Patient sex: M
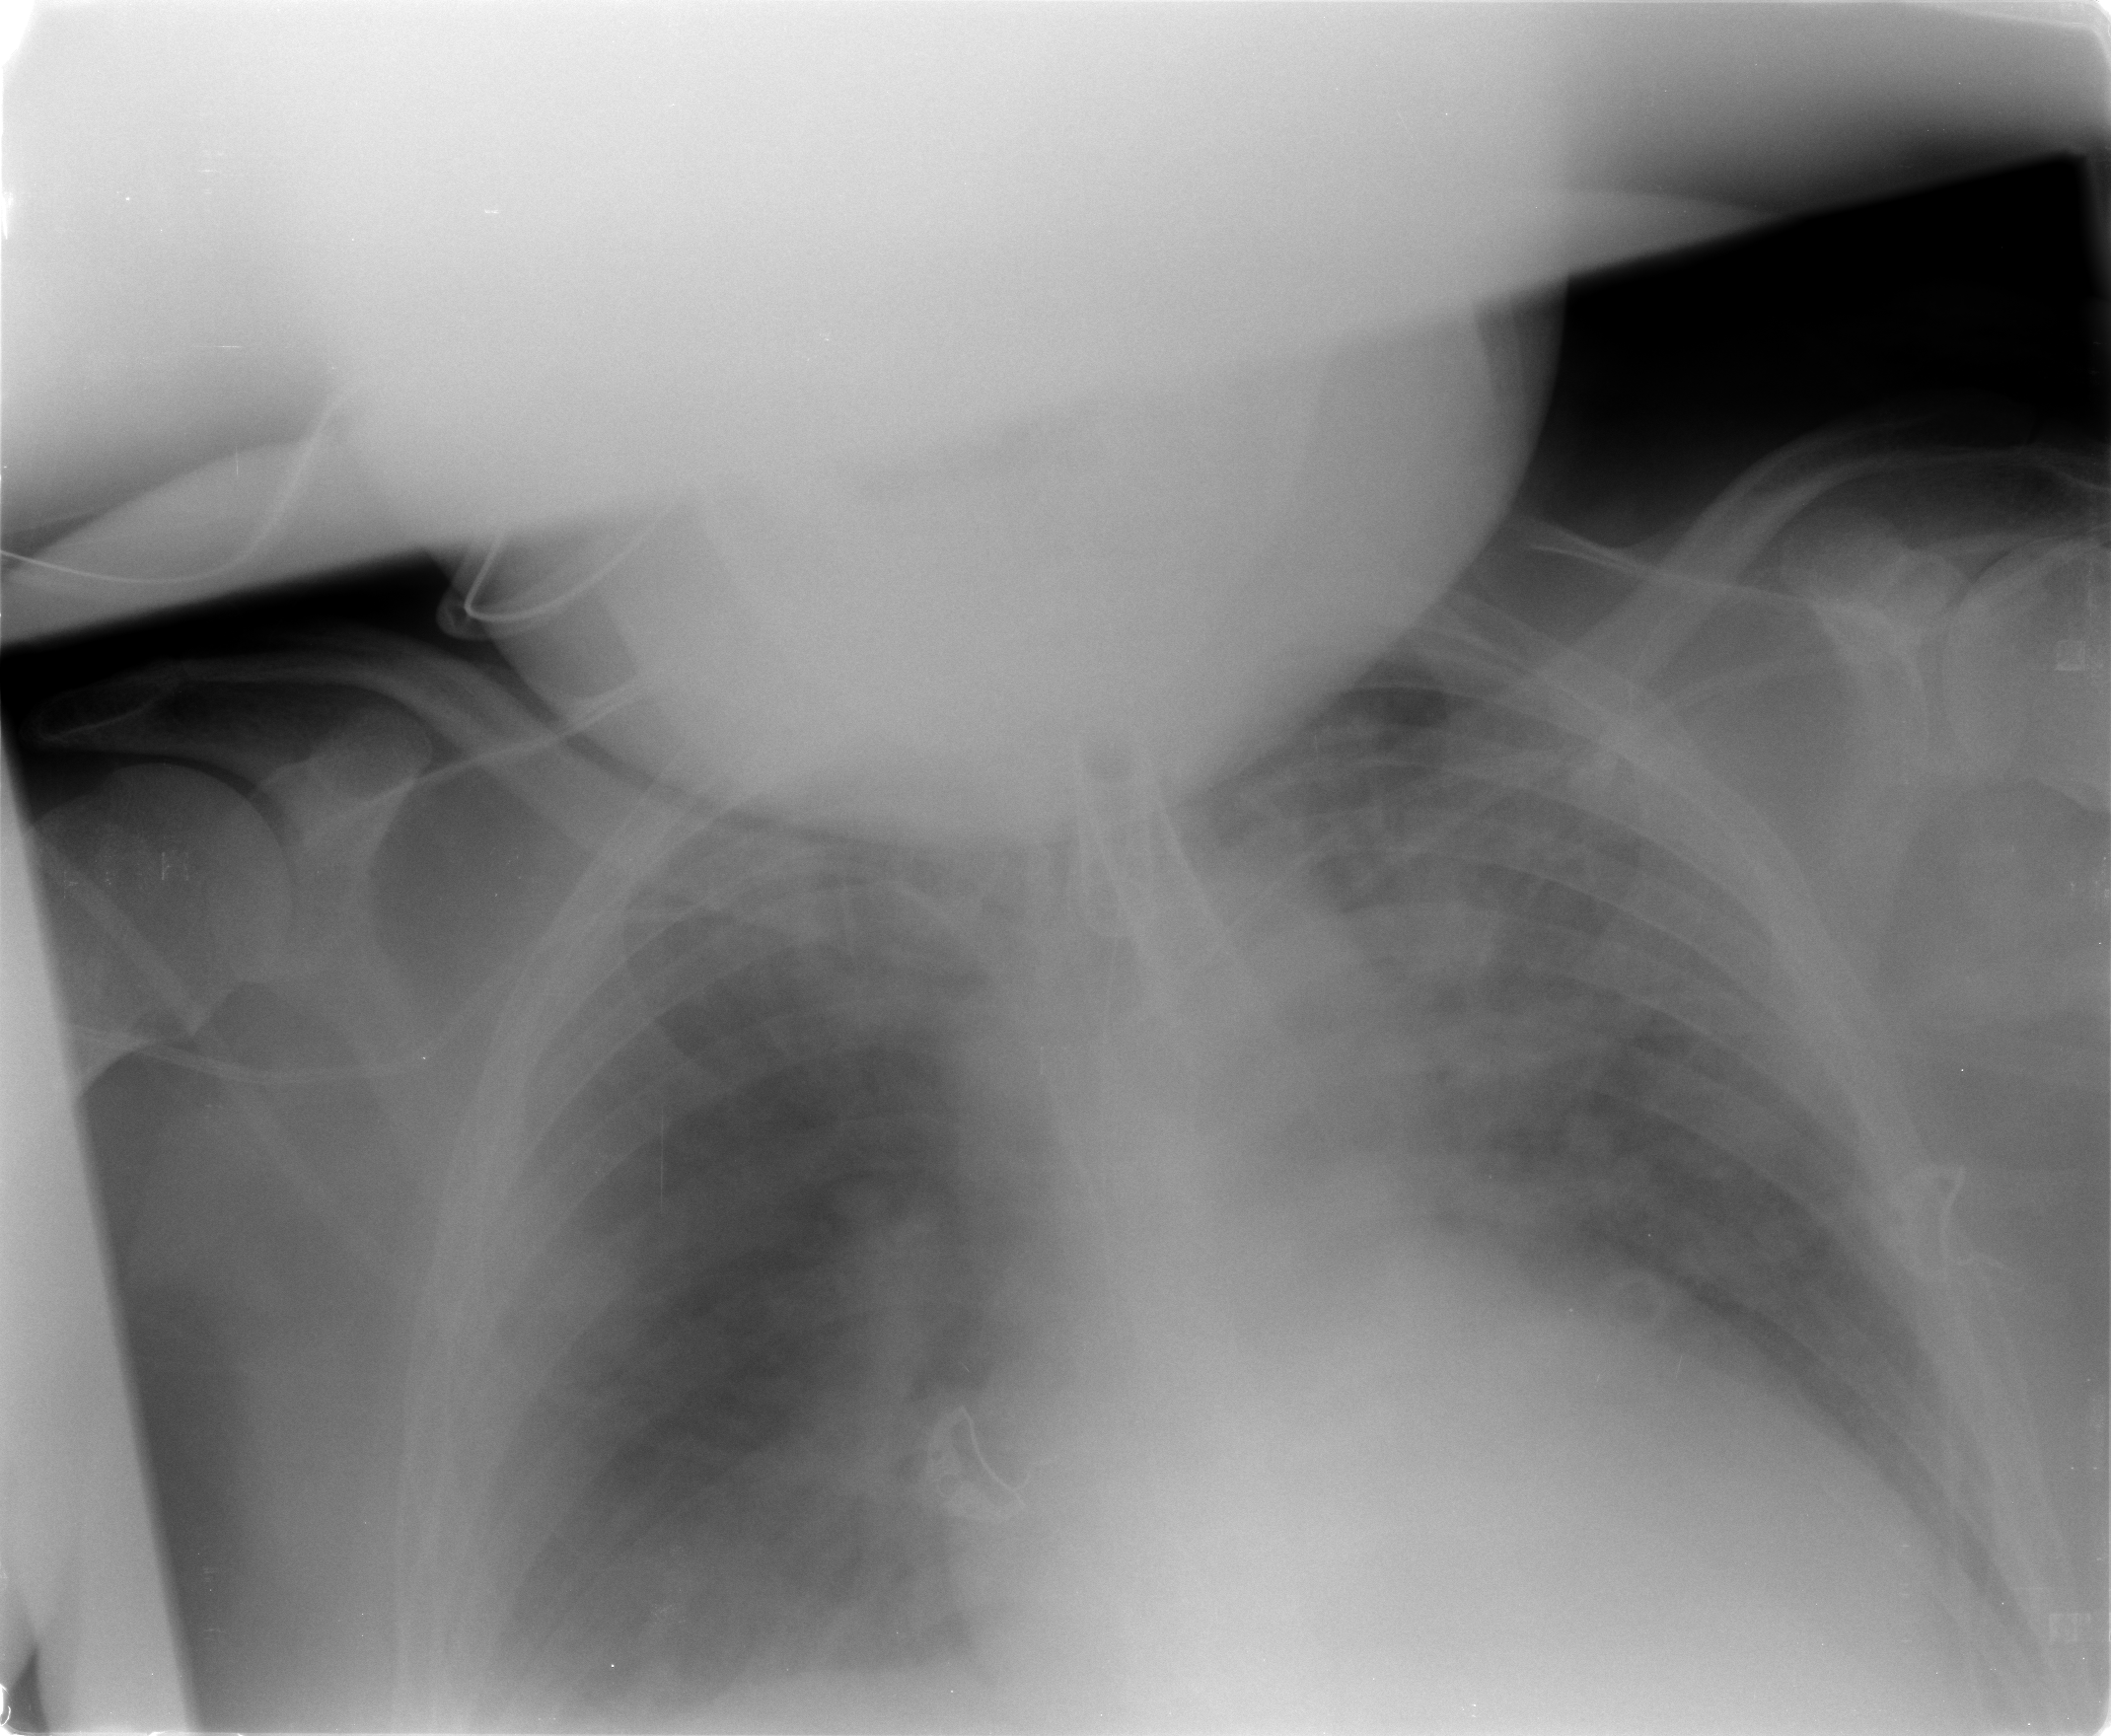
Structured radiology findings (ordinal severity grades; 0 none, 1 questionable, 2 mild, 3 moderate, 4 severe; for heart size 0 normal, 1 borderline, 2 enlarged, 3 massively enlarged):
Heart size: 0
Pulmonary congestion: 2
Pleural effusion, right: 0
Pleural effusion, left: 0
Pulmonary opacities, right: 2
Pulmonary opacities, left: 2
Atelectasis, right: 2
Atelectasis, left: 2